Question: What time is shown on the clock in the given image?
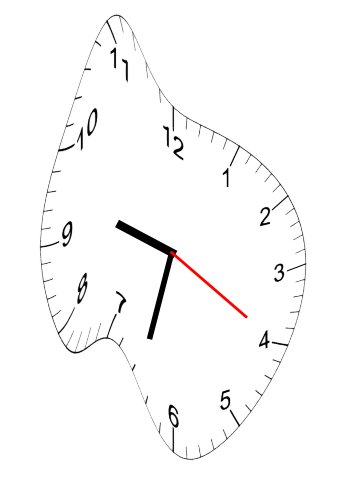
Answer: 09:32:20